Question: On a communityapp development, I have the task of making an iPhone app into an iPad app.
Following the documentation, I used the following code to spawn my camera view :
'''
if(UI_USER_INTERFACE_IDIOM() == UIUserInterfaceIdiomPad) {
self.imagePickerController = [[UIImagePickerController alloc] init];
self.imagePickerController.delegate = self;
self.imagePickerController.sourceType = sourceType;
if (sourceType == UIImagePickerControllerSourceTypeCamera) {
if ([UIImagePickerController isCameraDeviceAvailable:UIImagePickerControllerCameraDeviceFront]) {
self.imagePickerController.cameraDevice = UIImagePickerControllerCameraDeviceFront;
}
self.imagePickerController.allowsEditing = YES;
self.imagePickerController.cameraCaptureMode = UIImagePickerControllerCameraCaptureModePhoto;
}
popover = [[UIPopoverController alloc] initWithContentViewController:self.imagePickerController];
[popover presentPopoverFromRect:self.profilePicture.frame
inView:self.view
permittedArrowDirections:UIPopoverArrowDirectionAny
animated:YES];
return;
}
'''
But when spawned, I get this annoying "extra ghostly" camera button...

It doesn't work, and seems only to taunt me.
If I ask the object to hide its input buttons, ALL buttons disappear. I see no way of being able to tell that specific button to sod off.
## UPDATE
I discovered it's only there the first time. If I close and reopen the popover, it's gone...
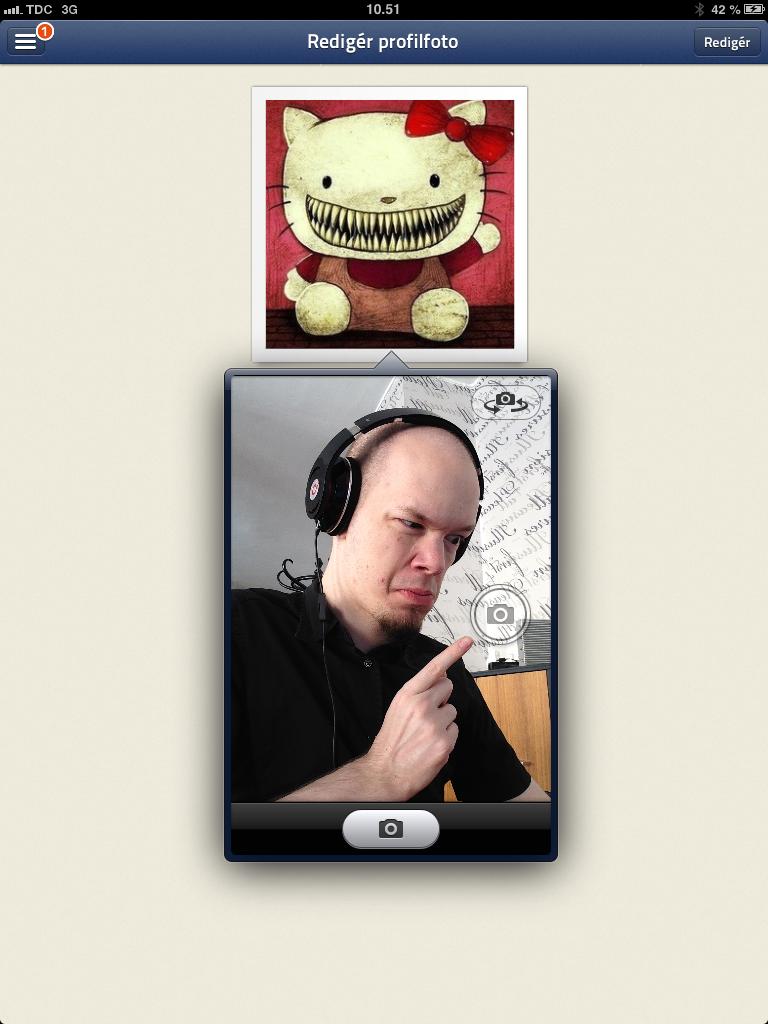
Answer: Sadly, this appears to be a bug in iOS 6 itself. There are a few possible workarounds, however.
You can set the 'showsCameraControls' property of the image picker to false. This will remove the ghostly image, but, the other controls will be removed as well. You'll have to write your own view with buttons and whatnot to call the correct actions.
You say if you close and reopen the popover, the button goes away. It may be possible for you to set the 'showsCameraControls' property of the picker to false, and then back to true before the picker is displayed. If it doesn't work, try creating a sort-of fake open/close action when the picker is initialized.